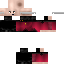
A male human skin with medium skin, wearing brown long hair dressed in a red tshirt and red pants, featuring a closed mouth.